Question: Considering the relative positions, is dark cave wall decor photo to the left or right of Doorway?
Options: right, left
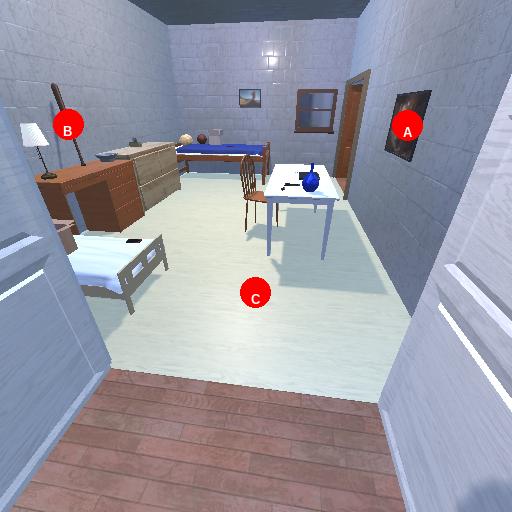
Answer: right